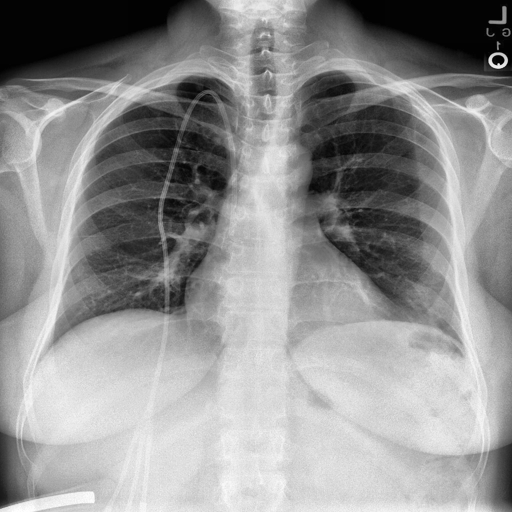
Finding: NORMAL